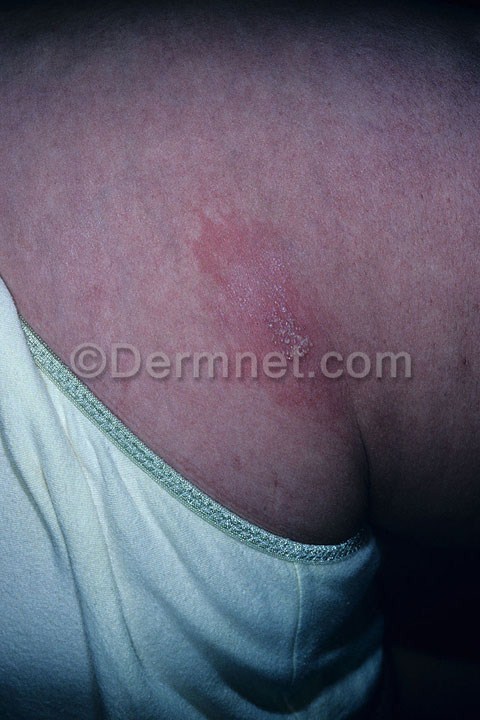
Disease: Warts Molluscum and other Viral Infections